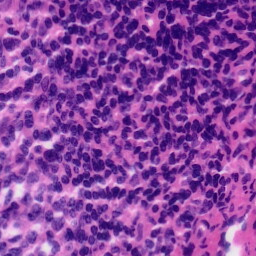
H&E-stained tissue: Tonsil